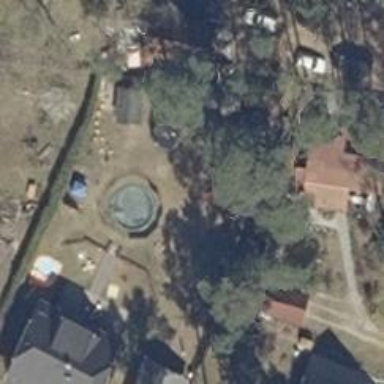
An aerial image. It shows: Swimming pool located in leisure land.